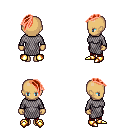
a pixel art fantasy rpg character, female body template, human, tanned skin, chain mail, red pants, red long mohawk hairstyle, gold boots, four views (front, back, left, right), 2x2 character sprite sheet, small pixel art, hard edges, no anti-aliasing